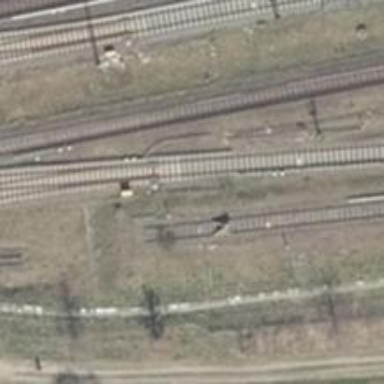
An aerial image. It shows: Railway switch with turnout to the right.